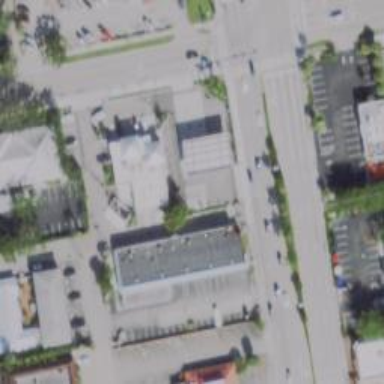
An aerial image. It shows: Convenience shop.